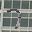
Label: 7